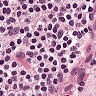
Metastatic tissue present: no